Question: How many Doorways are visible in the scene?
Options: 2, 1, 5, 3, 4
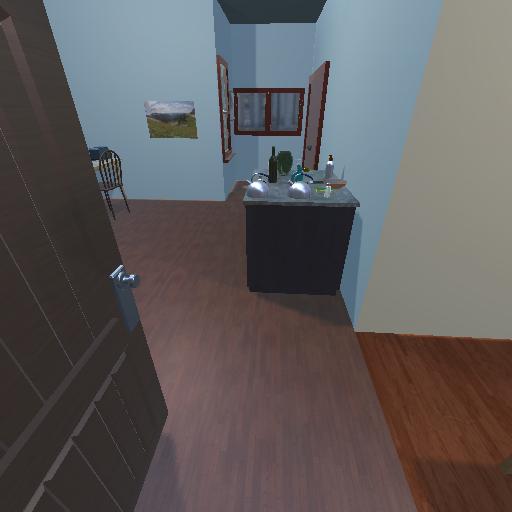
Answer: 2